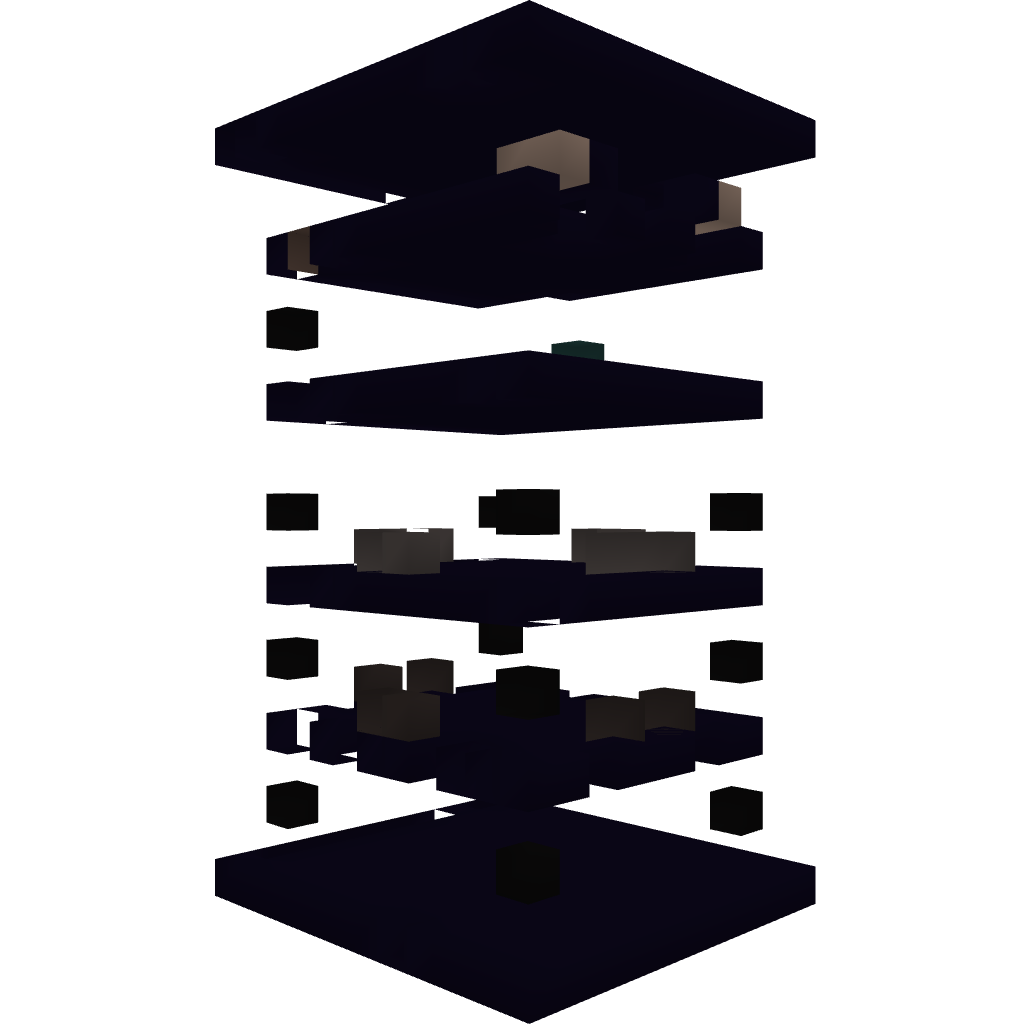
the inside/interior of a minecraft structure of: WitchHouse